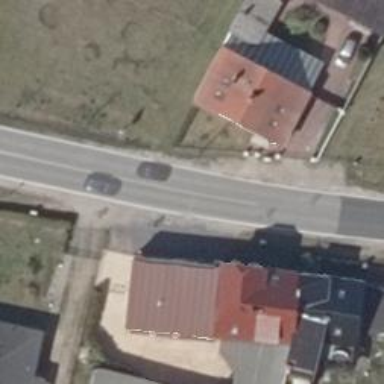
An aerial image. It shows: Secondary road with asphalt surface.